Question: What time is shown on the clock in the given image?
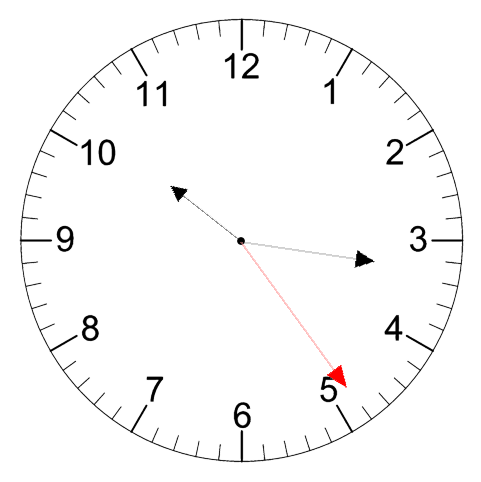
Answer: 10:16:24